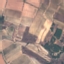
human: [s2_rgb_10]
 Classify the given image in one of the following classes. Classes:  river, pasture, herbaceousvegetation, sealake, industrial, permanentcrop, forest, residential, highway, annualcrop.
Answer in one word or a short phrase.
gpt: PermanentCrop